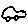
Label: car